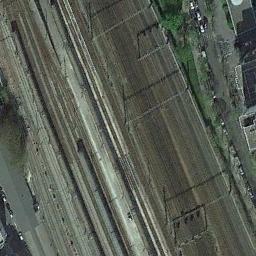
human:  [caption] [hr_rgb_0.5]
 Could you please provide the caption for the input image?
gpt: There are many cars beside the railway .

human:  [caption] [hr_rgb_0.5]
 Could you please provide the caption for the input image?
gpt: The railway is on the bare land next to some houses .

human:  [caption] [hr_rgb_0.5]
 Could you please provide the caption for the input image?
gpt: These railways have two trains on the tracks .

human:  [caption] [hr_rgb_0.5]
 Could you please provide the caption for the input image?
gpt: There are two trains passing by in the picture .

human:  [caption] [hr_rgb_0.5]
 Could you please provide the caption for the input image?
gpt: There are some buildings beside the railway .